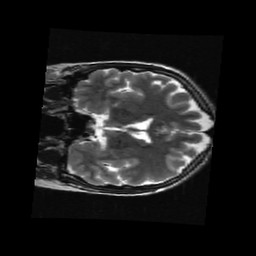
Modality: T2w
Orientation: coronal
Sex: female
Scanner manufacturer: ge
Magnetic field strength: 3 T
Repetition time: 5 s
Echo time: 0.101 s